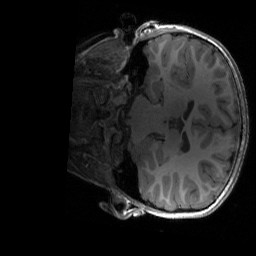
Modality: T1w
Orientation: coronal
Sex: female
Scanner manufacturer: siemens
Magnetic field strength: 3 T
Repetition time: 1.9 s
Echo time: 0.00243 s